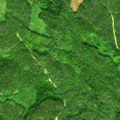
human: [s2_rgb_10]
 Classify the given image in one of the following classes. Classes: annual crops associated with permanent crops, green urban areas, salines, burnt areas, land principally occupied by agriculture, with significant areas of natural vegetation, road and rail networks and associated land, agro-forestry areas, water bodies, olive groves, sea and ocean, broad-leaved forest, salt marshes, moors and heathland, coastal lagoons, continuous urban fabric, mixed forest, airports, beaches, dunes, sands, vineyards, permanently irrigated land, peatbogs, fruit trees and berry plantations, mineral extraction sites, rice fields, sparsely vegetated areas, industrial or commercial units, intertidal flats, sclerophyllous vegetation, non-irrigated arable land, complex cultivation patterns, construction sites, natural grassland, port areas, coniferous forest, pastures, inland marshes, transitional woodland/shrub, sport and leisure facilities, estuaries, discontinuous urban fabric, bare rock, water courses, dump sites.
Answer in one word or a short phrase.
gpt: coniferous forest, mixed forest, transitional woodland/shrub